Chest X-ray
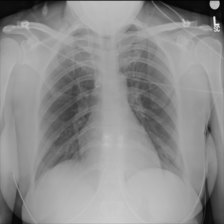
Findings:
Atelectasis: negative
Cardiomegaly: negative
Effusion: negative
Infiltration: negative
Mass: negative
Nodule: negative
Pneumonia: negative
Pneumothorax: negative
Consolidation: negative
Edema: negative
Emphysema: negative
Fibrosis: negative
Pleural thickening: negative
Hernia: negative